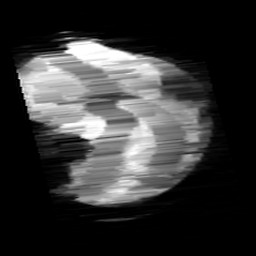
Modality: minIP
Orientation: sagittal
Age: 12
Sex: female
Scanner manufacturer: siemens
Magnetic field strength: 3 T
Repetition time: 0.027 s
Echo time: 0.02 s